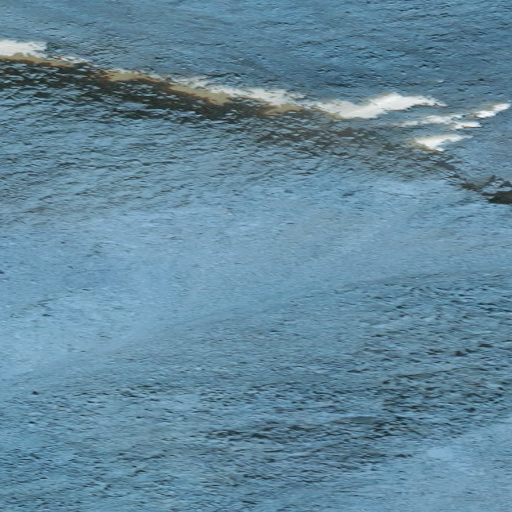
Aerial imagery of mountain in Alaska named Misheguk Mountain containing only unknown